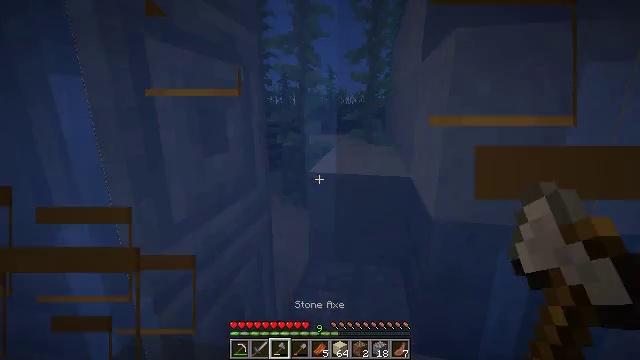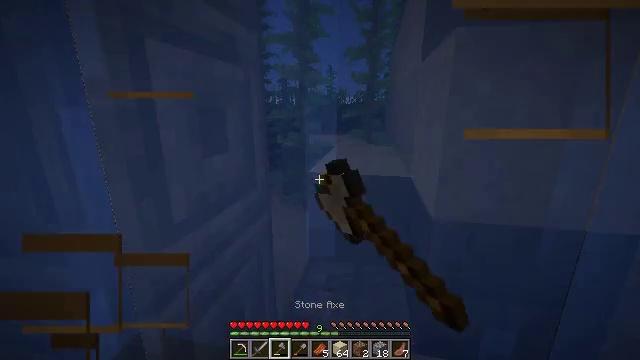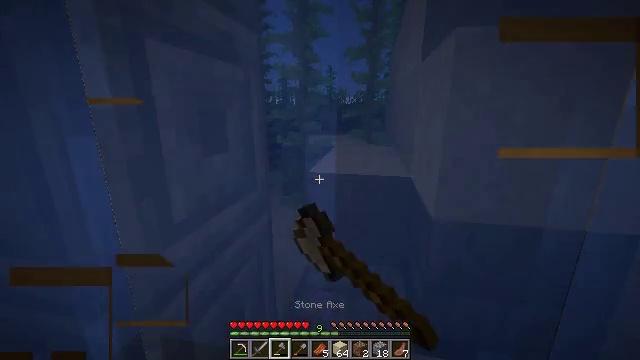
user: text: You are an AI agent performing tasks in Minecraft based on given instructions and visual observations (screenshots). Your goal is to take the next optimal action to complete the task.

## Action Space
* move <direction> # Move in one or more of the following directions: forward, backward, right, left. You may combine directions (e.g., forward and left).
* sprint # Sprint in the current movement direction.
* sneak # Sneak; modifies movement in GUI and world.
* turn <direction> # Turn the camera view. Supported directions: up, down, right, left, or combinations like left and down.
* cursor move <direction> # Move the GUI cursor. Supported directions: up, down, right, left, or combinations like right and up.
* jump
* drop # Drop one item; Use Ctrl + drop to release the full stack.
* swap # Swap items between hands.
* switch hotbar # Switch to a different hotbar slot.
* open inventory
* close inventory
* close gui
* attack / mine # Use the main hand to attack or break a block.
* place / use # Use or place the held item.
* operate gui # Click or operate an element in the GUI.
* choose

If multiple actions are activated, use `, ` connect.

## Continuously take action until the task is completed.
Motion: motion action
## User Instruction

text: Destroy the oak door to retrieve it.
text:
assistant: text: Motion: attack / mine
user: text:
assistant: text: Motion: attack / mine
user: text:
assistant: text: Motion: attack / mine